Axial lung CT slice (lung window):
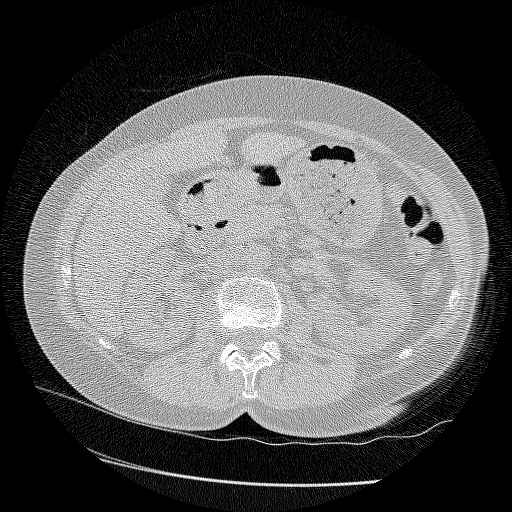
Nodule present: no